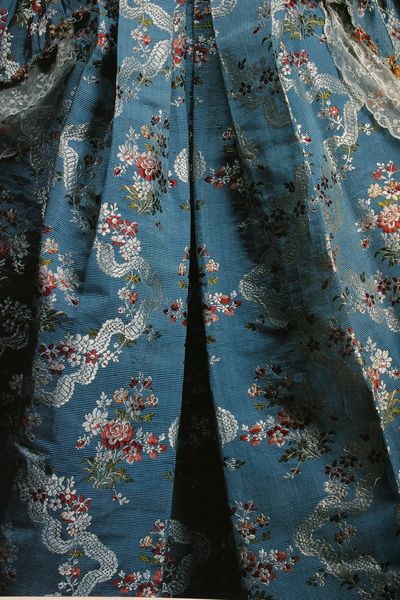
Titel: Kleid (Robe à la francaise) - Detail
Standort: Kyoto (Japan)
Institution: Kyoto Costume Institute
Schlagwörter: blau, blätter, dunkel, schatten, weiß, grün, ausschnitt, blume, blumen, elegant, grau, hell, kleid, licht, blüte, blüten, dame, rose, rosen, rot, tuch, mode, muster, ornament, rock, band, falten, kleidung, silber, spitze, vorhang, bestickt, gewand, stickerei, stoff, schleifen, rosa, seide, ranken, hellblau, japan, dekoration, bordüre, falte, gardine, detail, floral, verzierung, draperie, bett, strauss, sticken, faltenwurf, edel, rüsche, rüschen, japanisch, tor, blumenstrauss, foto, fotografie, gemustert, blumenmuster, asien, asiatisch, tasche, brokat, damast, bekleidung, girlanden, ornamental, chinesisch, tageskleid, vorhand, teuer, gewebe, bänder, textil, taft, wertvoll, schlitz, rideau, stick, turkis, kimono, auschnitt, bedruckt, kyoto, bestickung, stiff, bestickt gewebe